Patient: sex M, age 67
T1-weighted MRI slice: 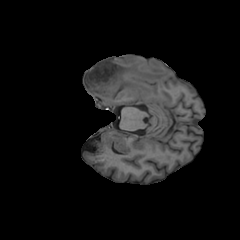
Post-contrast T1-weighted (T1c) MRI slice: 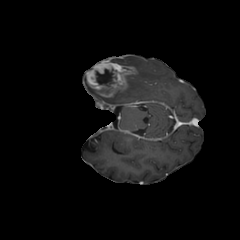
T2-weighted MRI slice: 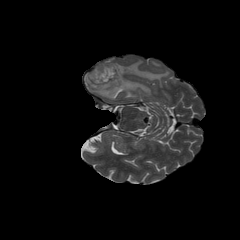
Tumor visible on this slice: yes
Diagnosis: Glioblastoma, IDH-wildtype
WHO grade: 4